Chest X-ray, PA view. Patient: 28 years old, sex F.
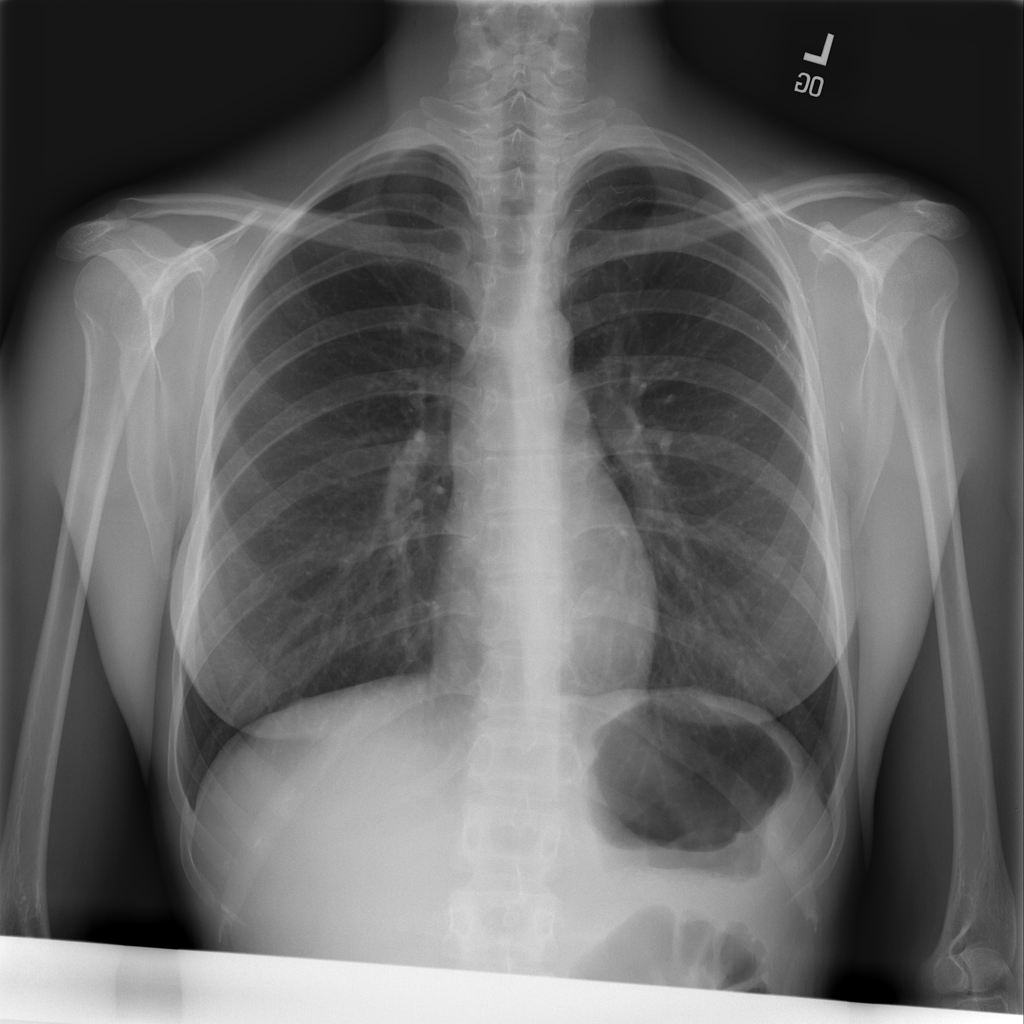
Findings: No Finding